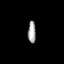
Tissue: lung
Cell type: Epithelial cells
Senescence score: 0.1985
Nuclear area (px): 174
Mean DAPI intensity: 158.707